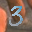
Label: 3